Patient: sex M, age 70
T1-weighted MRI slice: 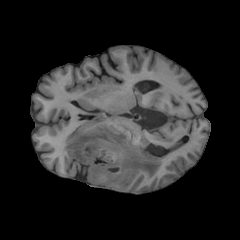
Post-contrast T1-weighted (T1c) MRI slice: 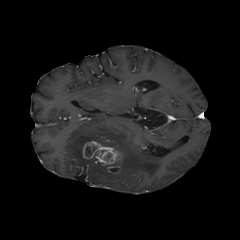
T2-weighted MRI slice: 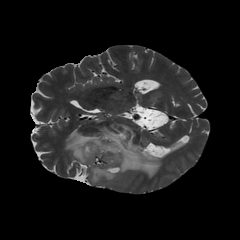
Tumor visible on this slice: yes
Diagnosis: Glioblastoma, IDH-wildtype
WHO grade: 4